Aerial crown-view tile of a tropical tree (Barro Colorado Island, Panama), acquired 20250715:
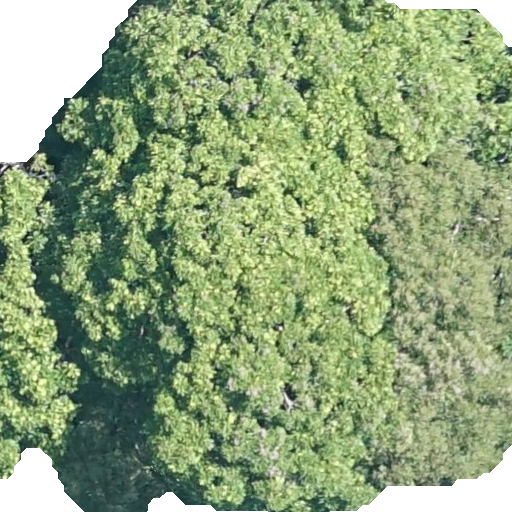
Species: Dipteryx oleifera
GBIF accepted scientific name: Dipteryx oleifera
Crown area: 441.472 m²